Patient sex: M
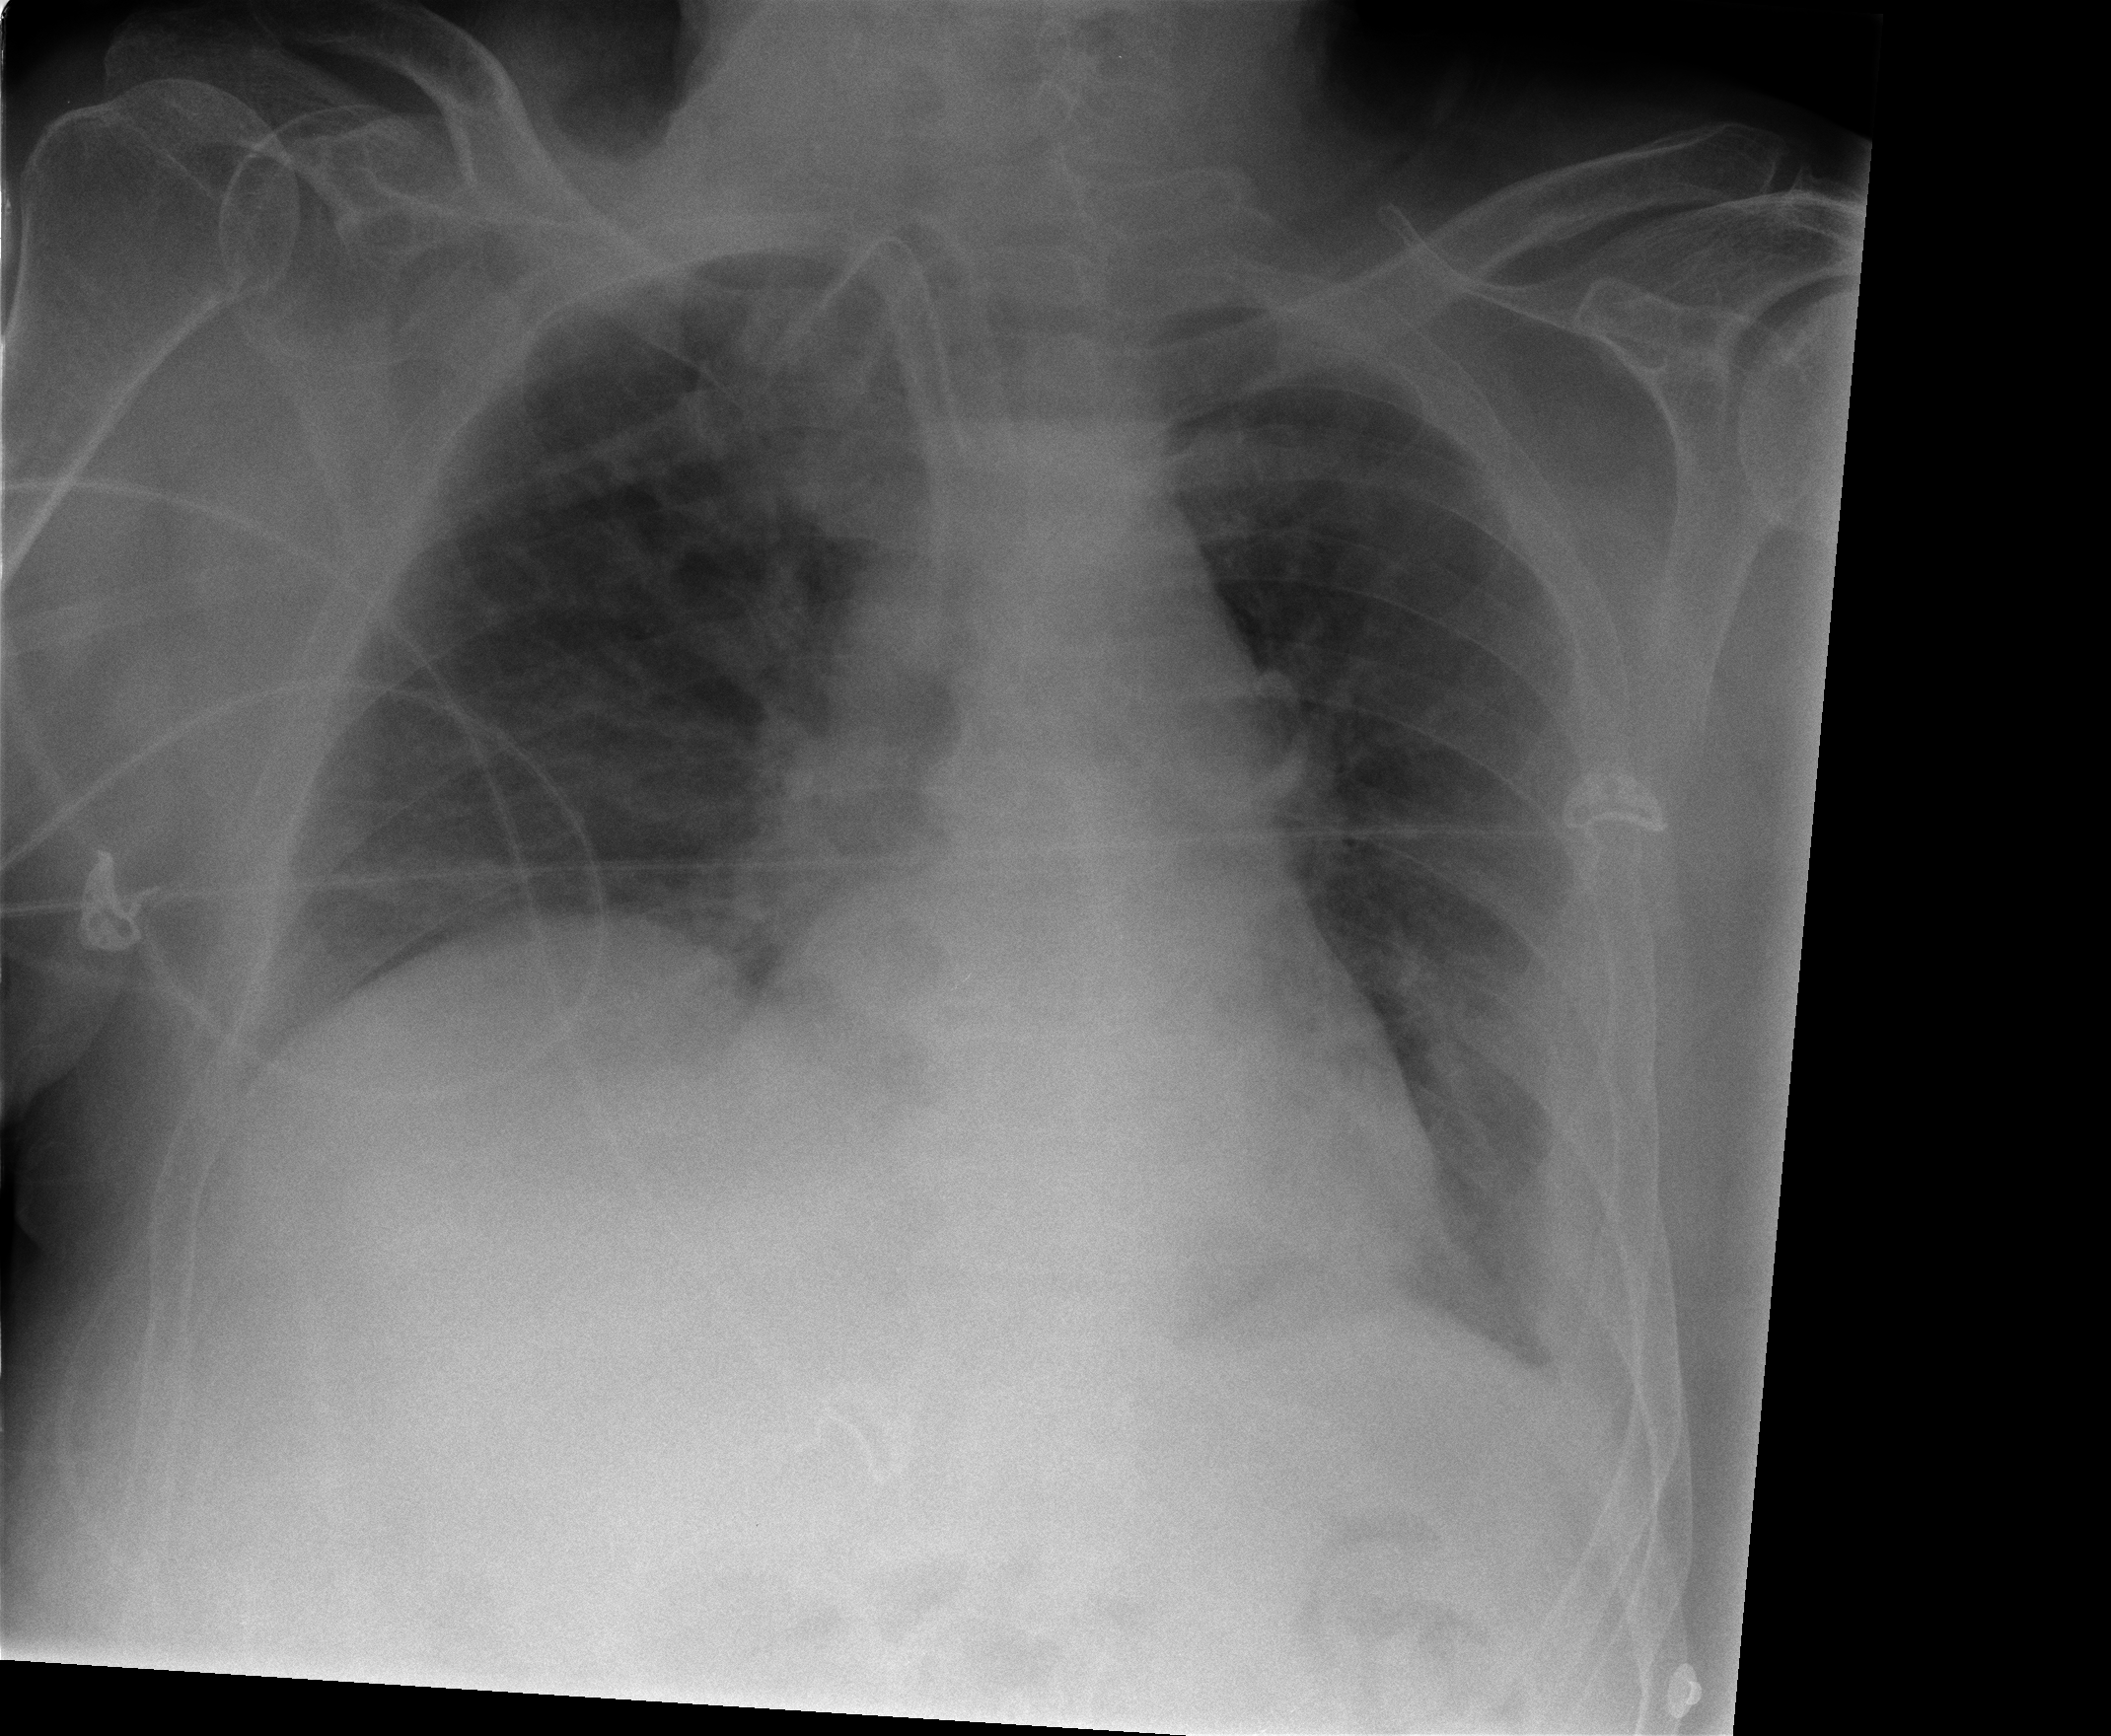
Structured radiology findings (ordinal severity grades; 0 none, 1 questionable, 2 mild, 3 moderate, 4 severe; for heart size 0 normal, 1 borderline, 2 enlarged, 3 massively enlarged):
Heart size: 0
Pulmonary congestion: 1
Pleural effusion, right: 0
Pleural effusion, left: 2
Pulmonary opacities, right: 0
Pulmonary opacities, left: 0
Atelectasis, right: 0
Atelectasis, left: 2